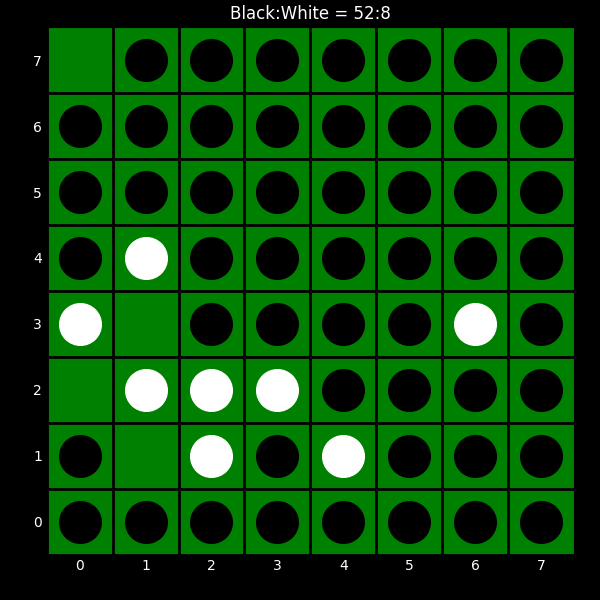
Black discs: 52
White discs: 8